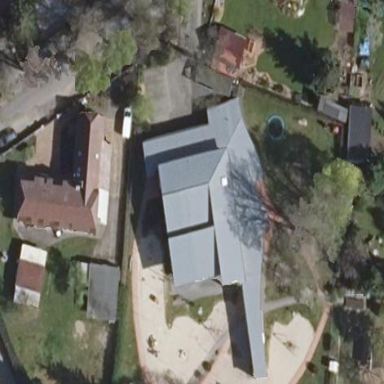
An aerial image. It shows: Kindergarten.